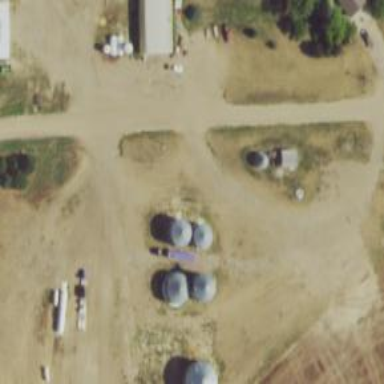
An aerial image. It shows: Silo.